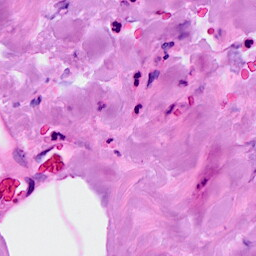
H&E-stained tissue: Breast